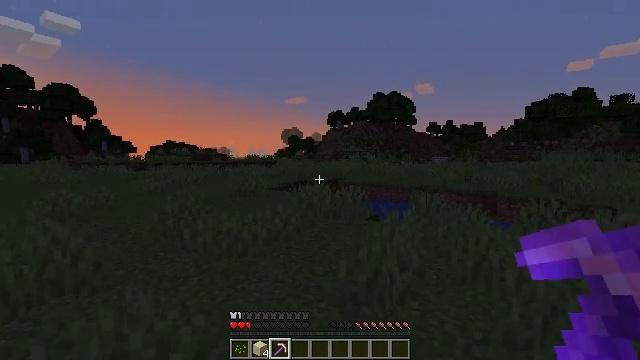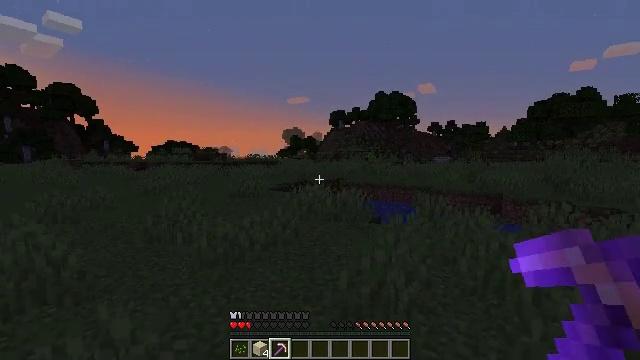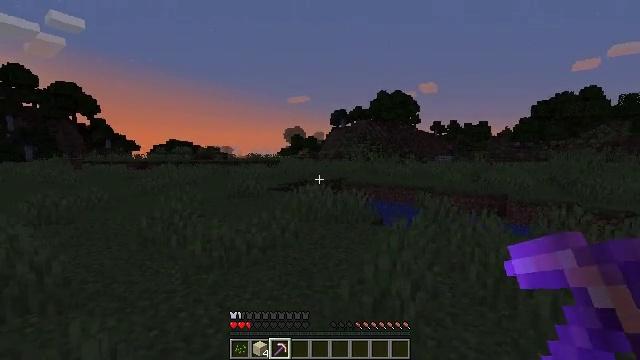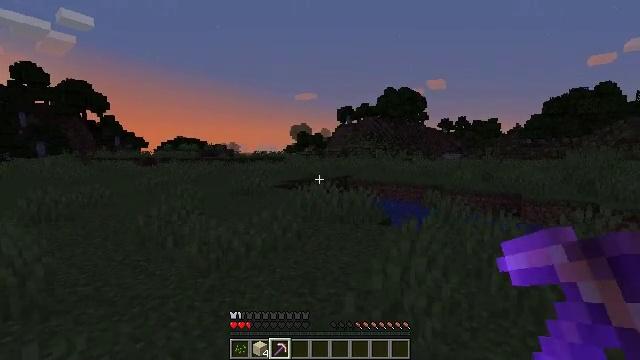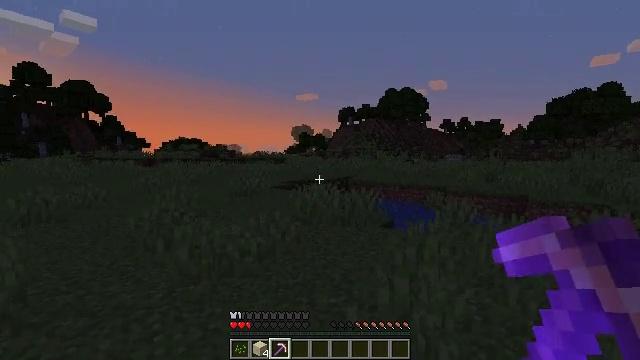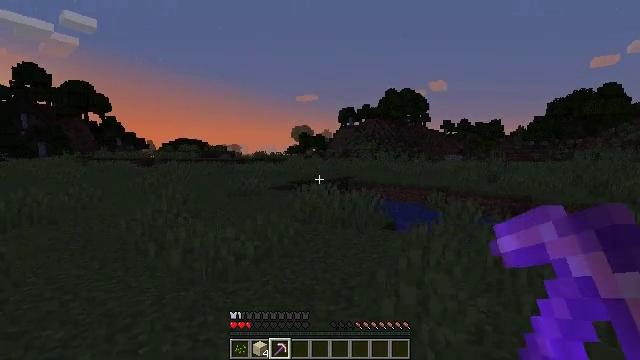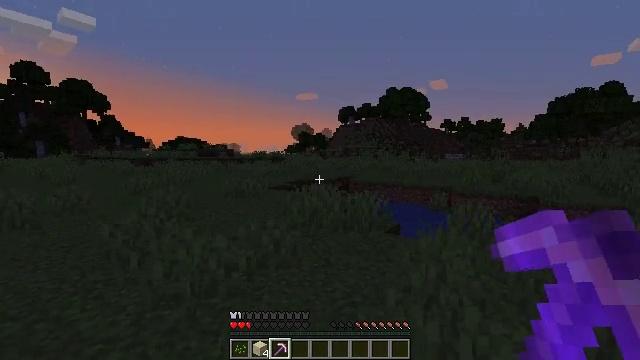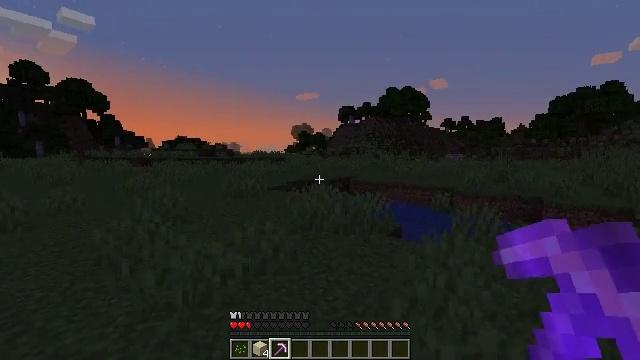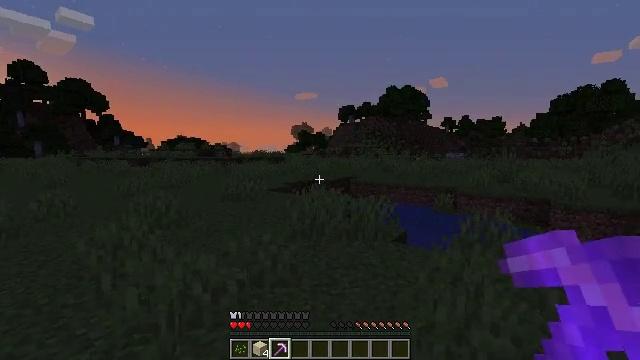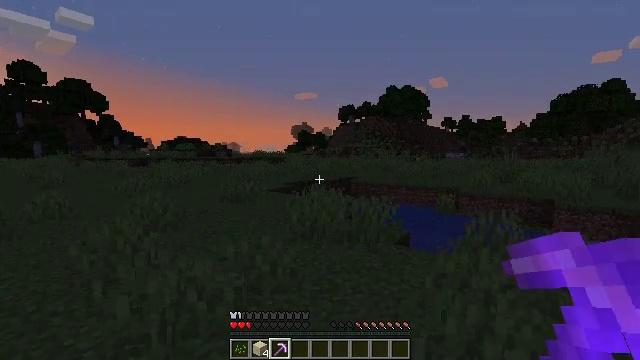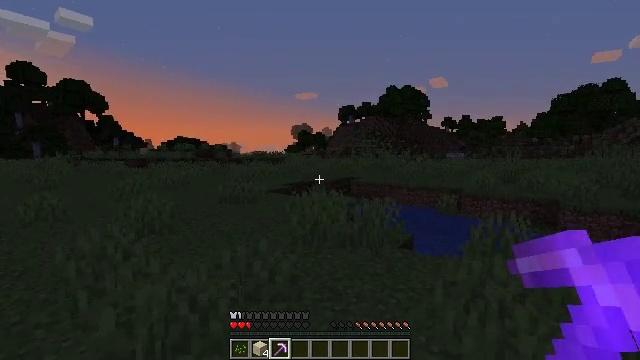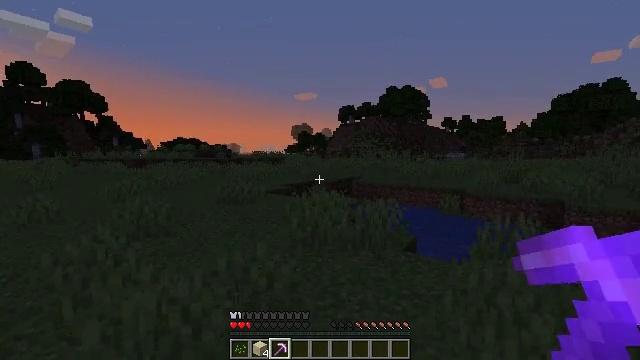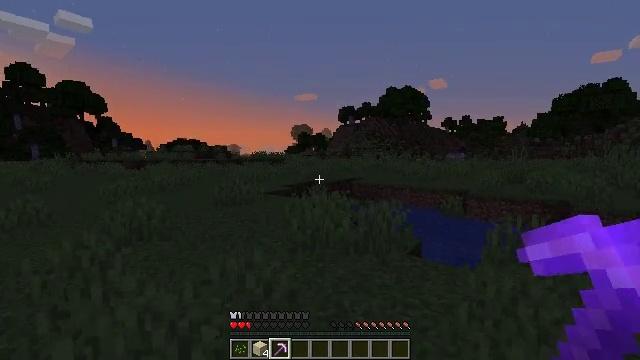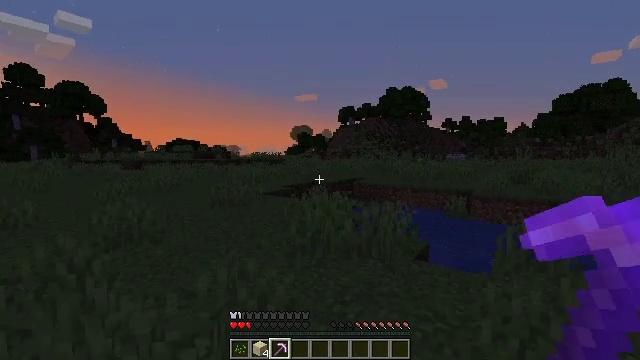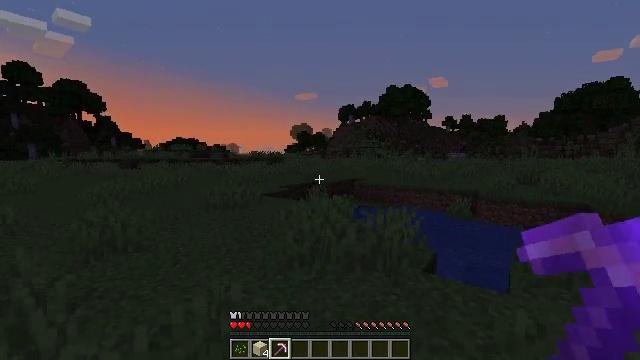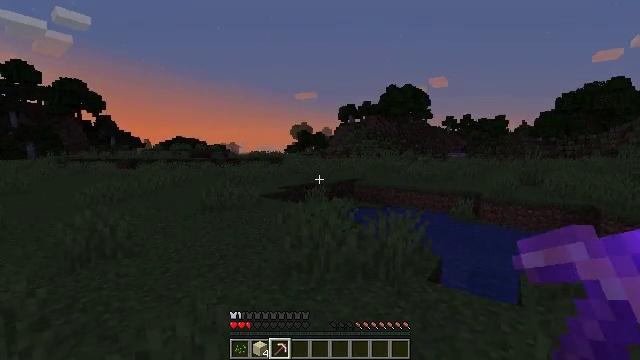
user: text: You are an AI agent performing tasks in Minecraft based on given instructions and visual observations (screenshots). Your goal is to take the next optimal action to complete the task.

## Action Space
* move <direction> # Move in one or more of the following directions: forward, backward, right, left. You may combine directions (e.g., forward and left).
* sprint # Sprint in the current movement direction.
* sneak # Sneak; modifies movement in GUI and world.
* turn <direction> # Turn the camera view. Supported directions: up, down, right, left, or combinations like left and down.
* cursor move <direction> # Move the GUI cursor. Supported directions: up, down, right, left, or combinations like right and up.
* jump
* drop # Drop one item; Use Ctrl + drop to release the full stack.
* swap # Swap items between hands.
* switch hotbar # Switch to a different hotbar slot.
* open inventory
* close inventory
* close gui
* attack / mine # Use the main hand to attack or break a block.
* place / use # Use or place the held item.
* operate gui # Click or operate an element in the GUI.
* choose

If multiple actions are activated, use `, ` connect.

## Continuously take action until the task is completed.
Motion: motion action
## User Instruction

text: Collect tall grass by breaking it.
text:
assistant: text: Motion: move forward
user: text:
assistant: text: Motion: move forward
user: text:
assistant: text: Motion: move forward, turn left
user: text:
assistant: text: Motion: move forward
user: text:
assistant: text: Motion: move forward
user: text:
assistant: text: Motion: move forward
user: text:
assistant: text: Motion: move forward
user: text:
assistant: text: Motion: move forward
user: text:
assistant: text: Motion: move forward
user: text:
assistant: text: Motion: move forward
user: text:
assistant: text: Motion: move forward
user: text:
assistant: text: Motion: move forward
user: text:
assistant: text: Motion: move forward
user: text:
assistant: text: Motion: move forward
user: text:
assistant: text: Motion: move forward
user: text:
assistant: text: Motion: move forward
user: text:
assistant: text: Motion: move forward
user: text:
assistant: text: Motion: move forward
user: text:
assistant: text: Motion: move forward
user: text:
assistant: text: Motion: move forward
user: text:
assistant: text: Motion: move forward
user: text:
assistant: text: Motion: move forward
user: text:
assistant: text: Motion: move forward
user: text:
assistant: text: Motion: move forward
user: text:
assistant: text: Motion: move forward
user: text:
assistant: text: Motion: move forward
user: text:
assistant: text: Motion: move forward, turn left
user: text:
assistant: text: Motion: move forward, turn left
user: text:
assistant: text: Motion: move forward, turn left
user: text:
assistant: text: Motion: move forward